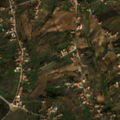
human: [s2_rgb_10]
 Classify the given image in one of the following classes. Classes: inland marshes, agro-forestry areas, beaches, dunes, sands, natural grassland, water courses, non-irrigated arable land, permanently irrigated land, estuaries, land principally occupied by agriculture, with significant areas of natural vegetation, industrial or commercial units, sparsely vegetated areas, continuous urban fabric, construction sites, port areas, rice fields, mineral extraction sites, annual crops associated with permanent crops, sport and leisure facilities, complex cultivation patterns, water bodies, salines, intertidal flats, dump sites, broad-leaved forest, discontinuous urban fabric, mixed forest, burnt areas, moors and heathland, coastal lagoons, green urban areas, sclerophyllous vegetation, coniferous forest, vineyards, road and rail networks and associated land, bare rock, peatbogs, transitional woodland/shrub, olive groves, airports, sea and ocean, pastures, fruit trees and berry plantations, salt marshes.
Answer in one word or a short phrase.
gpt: discontinuous urban fabric, annual crops associated with permanent crops, land principally occupied by agriculture, with significant areas of natural vegetation, mixed forest